Question: On this website, there's a 'div' with the attribute 'class="item"'. When I clicked to bring up the Developer Tools. I pressed + and typed in 'class="item"' and no results came back. I also tried + + but nothing returned. Here is a screenshot:

Even if I search for 'class=', only text within HTML comments are found.
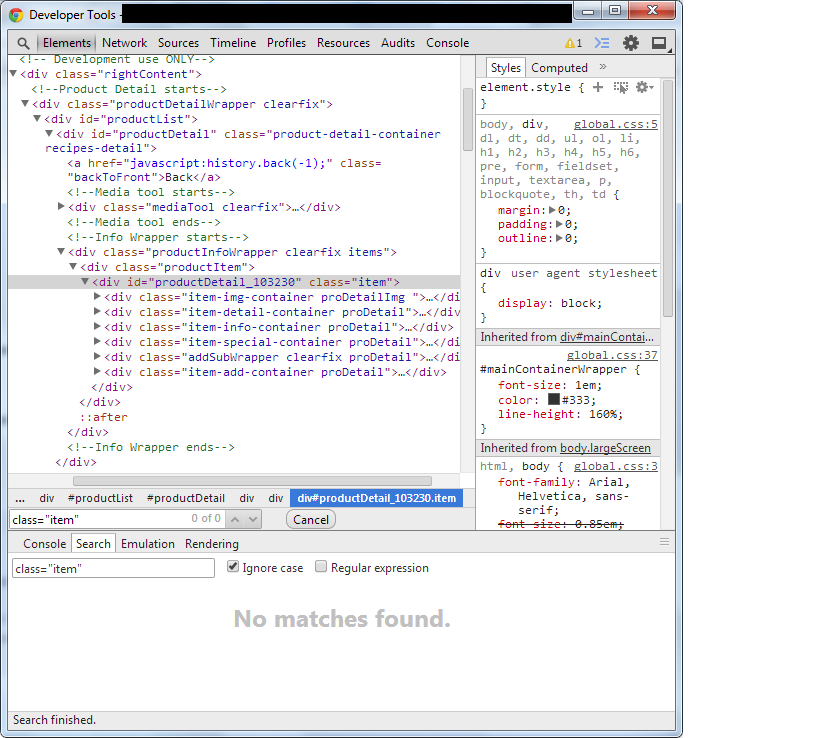
Answer: I searched for the XPath of the element instead and it worked:
'//*[@class="item"]'